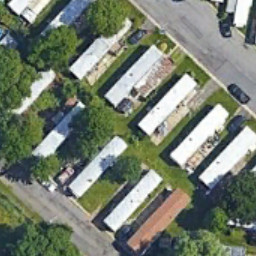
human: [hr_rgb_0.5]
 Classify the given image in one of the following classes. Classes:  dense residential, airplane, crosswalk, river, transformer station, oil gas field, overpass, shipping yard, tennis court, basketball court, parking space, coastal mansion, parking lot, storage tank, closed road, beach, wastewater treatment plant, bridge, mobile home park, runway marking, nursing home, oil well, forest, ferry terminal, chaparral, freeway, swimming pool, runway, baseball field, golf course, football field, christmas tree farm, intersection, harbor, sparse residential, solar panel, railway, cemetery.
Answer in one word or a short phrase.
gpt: mobile home park